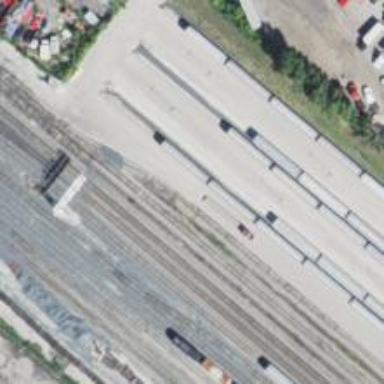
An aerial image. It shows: Railway yard in service.